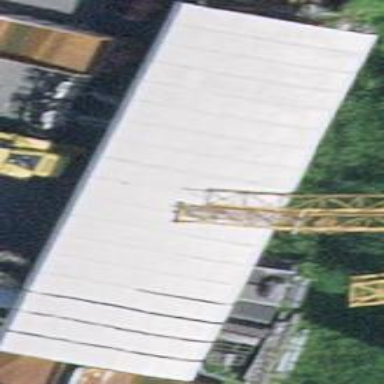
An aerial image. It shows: View of roof of building.